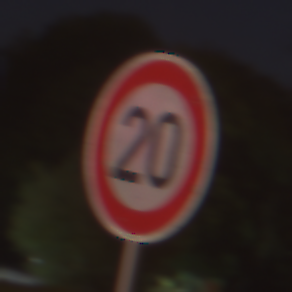
Verkehrszeichen: Geschwindigkeit20
Umgebung: Outdoor, Suburban
Tageszeit: Night
Wetter: PartlyCloudy
Licht: Artificial
Jahreszeit: NotSpecified
Kontrast: HighContrast